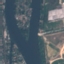
Land use / land cover class: River